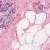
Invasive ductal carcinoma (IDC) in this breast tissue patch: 0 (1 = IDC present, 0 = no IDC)